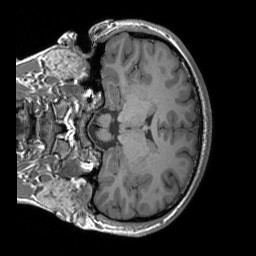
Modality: T1w
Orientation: coronal